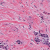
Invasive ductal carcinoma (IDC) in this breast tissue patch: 1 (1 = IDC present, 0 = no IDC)